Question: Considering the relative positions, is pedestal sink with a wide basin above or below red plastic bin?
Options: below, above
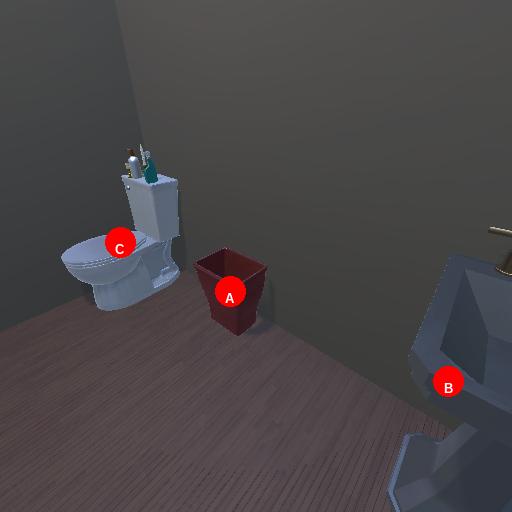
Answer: below